В цилиндре, температура которого $T$ поддерживается постоянной, находится $\nu_{X}$ молей идеального газа $X$ и $\nu_{Y}$ молей идеального газа $Y$. В цилиндр вдвинуты два полупроницаемых поршня (см. рис.), первый из которых пропускает только молекулы газа $X$, второй - только молекулы газа $Y$. В начальный момент времени поршни расположены так, что они касаются друг друга и чистые вещества $X$ и $Y$ занимают объемы $V_{X 0}$ и $V_{Y 0}$. Поршни начинают медленно раздвигать, и в конце процесса образуется смесь газов $X$ и $Y$ объема $V_{X 0}+V_{Y 0}$.
Какая суммарная работа $A$ совершается газами в данном процессе? Примечание. Площадь криволинейной трапеции, ограниченной графиком функции $y=1 / x$ и прямыми $y=0, x=x_{1}$ и $x=x_{2}$, составляет $S\left(x_{1}, x_{2}\right)=\ln \frac{x_{2}}{x_{1}} .$
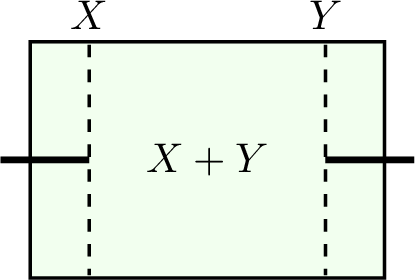
Решение: Пусть $V_{X}$ - объем, занимаемый чистым веществом $X$ (слева от поршней), $V_{Y}$ - объем, занимаемый чистым веществом $Y$ (справа от поршней), $V_{X Y}$ - объем смеси газов $X$ и $Y$. При этом газ $X$ равномерно распределен по объему $V_{1}=V_{X}+V_{X Y}$, газ $Y$ - по объему $V_{2}=V_{X Y}+V_{Y}$. На левый поршень со стороны газов действует сила давления $p_{2}=\nu_{Y} R T / V_{2}$ газа $Y$, на правый поршень - сила давления $p_{1}=\nu_{X} R T / V_{1}$ газа $X$. Следовательно, при малом раздвижении поршней газы совершат работу $$ \Delta A=p_{1} \Delta V_{1}+p_{2} \Delta V_{2}=\nu_{X} R T \frac{\Delta V_{1}}{V_{1}}+\nu_{Y} R T \frac{\Delta V_{2}}{V_{2}}. $$ Суммарная работа, совершаемая газами, представляется в виде суммы $$ A=\sum \Delta A=\nu_{X} R T \sum \frac{\Delta V_{1}}{V_{1}}+\nu_{Y} R T \sum \frac{\Delta V_{2}}{V_{2}}. $$ Каждая сумма равна площади соответствующей криволинейной трапеции: $$ \sum \frac{\Delta V_{1}}{V_{1}}=S\left(V_{01}, V_{1}^{\prime}\right), \quad \sum \frac{\Delta V_{2}}{V_{2}}=S\left(V_{02}, V_{2}^{\prime}\right), $$ где $V_{01}, V_{02}$ - начальные значения объемов $V_{1}$, $V_{2}$, а $V_{1}^{\prime}$, $V_{2}^{\prime}$ - их конечные значения. Отсюда $$ A=\nu_{X} R T \ln \frac{V_{1}^{\prime}}{V_{01}}+\nu_{Y} R T \ln \frac{V_{2}^{\prime}}{V_{02}}. $$ Учтем, что $$ V_{10}=V_{X 0}, \quad V_{20}=V_{Y 0}, \quad V_{1}^{\prime}=V_{2}^{\prime}=V_{X 0}+V_{Y 0}. $$ Отсюда получим $$ A=\nu_{X} R T \ln \frac{V_{X 0}+V_{Y 0}}{V_{X 0}}+\nu_{Y} R T \ln \frac{V_{X 0}+V_{Y 0}}{V_{Y 0}}. $$
Ответ: $$ A=\nu_{X} R T \ln \frac{V_{X 0}+V_{Y 0}}{V_{X 0}}+\nu_{Y} R T \ln \frac{V_{X 0}+V_{Y 0}}{V_{Y 0}} $$
Темы:
T, Термодинамика, Всероссийские, Работа, Смесь газов